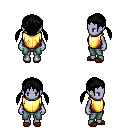
a pixel art fantasy rpg character, female body template, dark elf, purple skin, gold chest armor, teal pants, black twin-tailed hairstyle, brown slippers, four views (front, back, left, right), 2x2 character sprite sheet, small pixel art, hard edges, no anti-aliasing